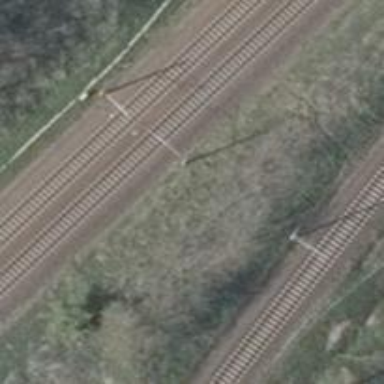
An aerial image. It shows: Railway track with contact lines for electrification.